Question: In Xcode 6.3, on creating a text view, there are 4 options given for the border style.

The rounded corner border style provides the option of changing the opacity of the background (not the text).
The square corner border style's alpha value only changes the opacity of the text, and not the background of the text field.
How do I have a square-cornered text field with a 0.5 Alpha value for background opacity, but a 0.0 Alpha Value for text opacity?
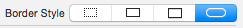
Answer: You can set any combination you want programmatically. Eg:
'''
override func viewDidLoad() {
super.viewDidLoad()
let backColor = UIColor(red: 0, green: 0, blue: 0, alpha: 0.5)
myTextField.backgroundColor = backColor
let textColor = UIColor(red: 0, green: 0, blue: 0, alpha: 0.5)
myTextField.textColor = textColor
}
'''
You could also set the background or text color to 'Clear Color' in the Attributes inspector.